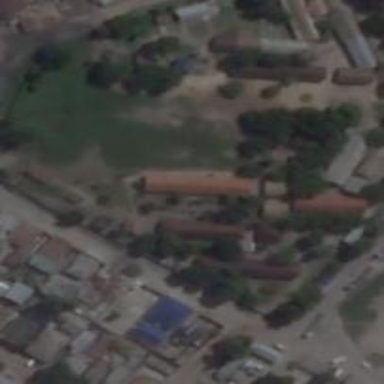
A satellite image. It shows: School.